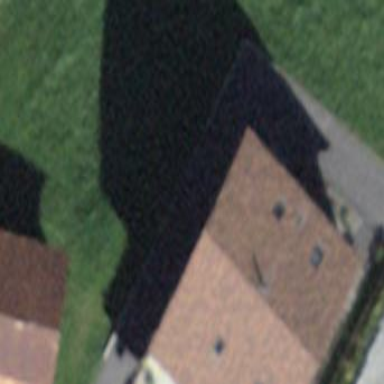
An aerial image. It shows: Residential building.